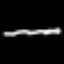
Label: palm tree